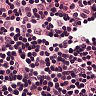
Metastatic tissue present: no